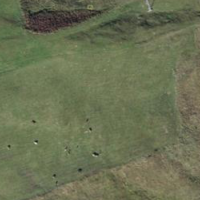
EUNIS habitat code: 24
Species observed at this site:
Chamaenerion angustifolium